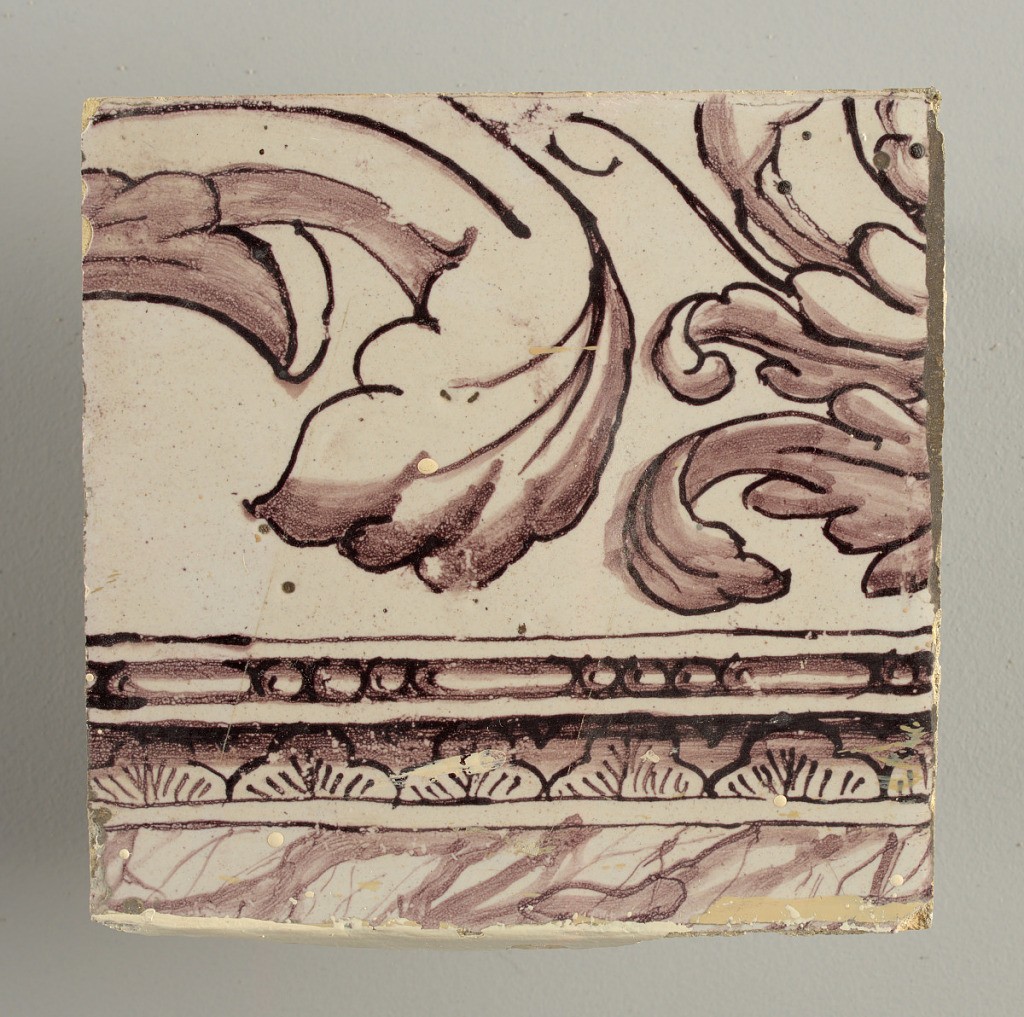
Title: Wall facing
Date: ca. 1725
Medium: tin-glazed earthenware, underglaze
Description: Two vertical rectangles, twenty-three tiles high.  A) Nine tiles wide at top; seven tiles wide at bottom.  B) Ten and one-half tiles wide.

Arabesque design of foliage.  A) with centered figure of Justice under a canopy.  B) with centered urn.